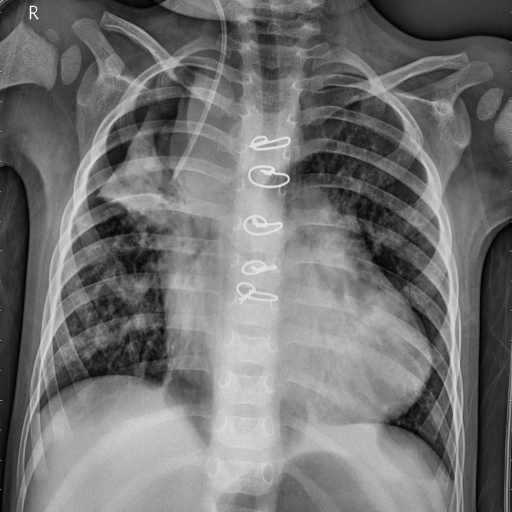
Finding: PNEUMONIA